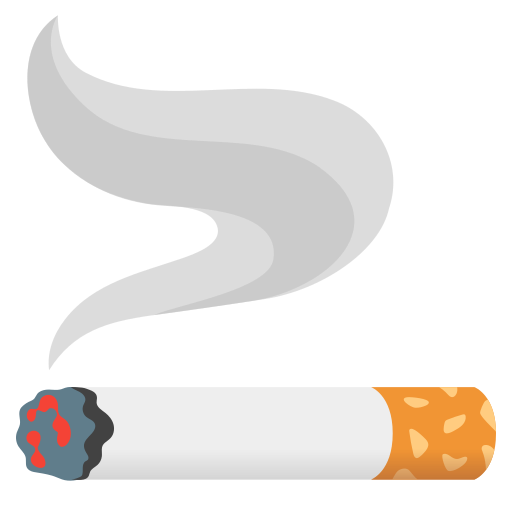
Emoji: 🚬